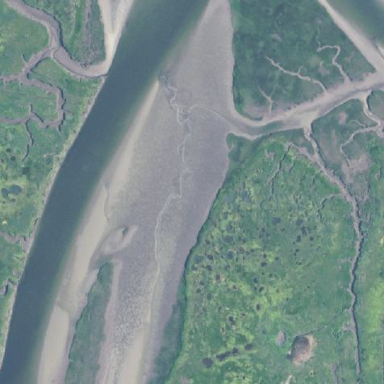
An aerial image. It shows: Tidal wetland area consisting of tidal flats.